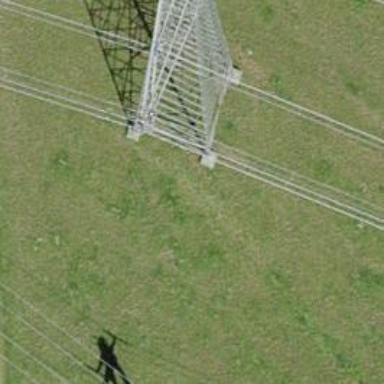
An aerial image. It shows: Power tower.